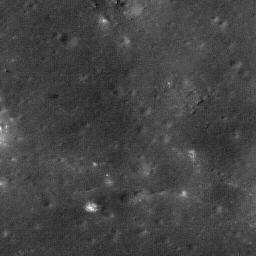
Host type: background_regolith
Lunar coordinates: latitude nan, longitude nan